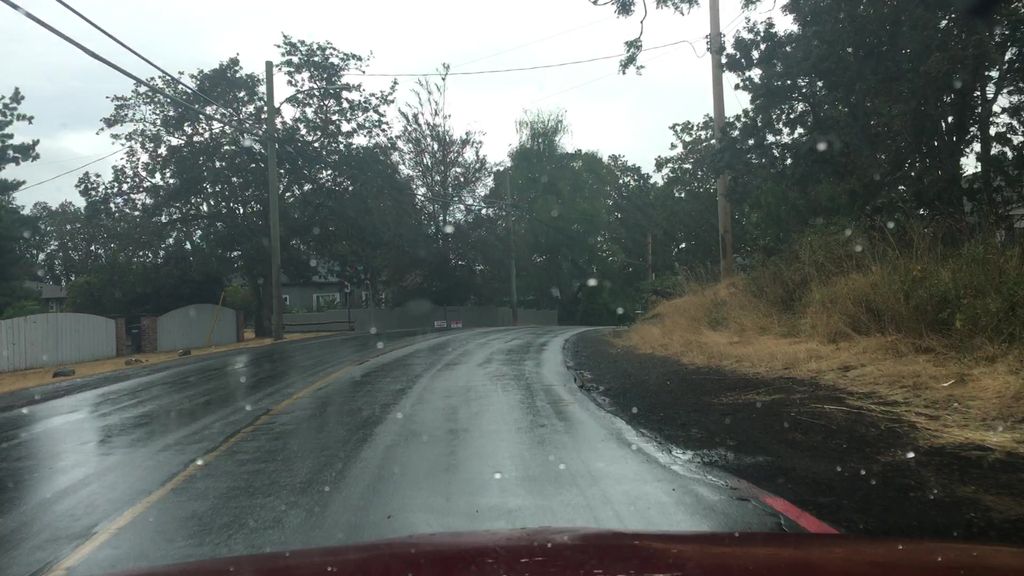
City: victoria